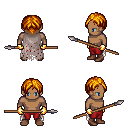
a pixel art fantasy rpg character, male body template, human, dark skin, gray tattered cape, red pants, dark blonde parted hairstyle, gold gloves, brown shoes, spear, four views (front, back, left, right), 2x2 character sprite sheet, small pixel art, hard edges, no anti-aliasing